Question: I have a table structure which looks like as follows
In the above table I need the 'team_id' for which 'win+runs_scored' is .
I know that task can be accomplished by PHP code but if there is any query possible for this then it would be easier for me and also main thing is that in real table contains more then so please if some can can provide me a better solution then it would be great
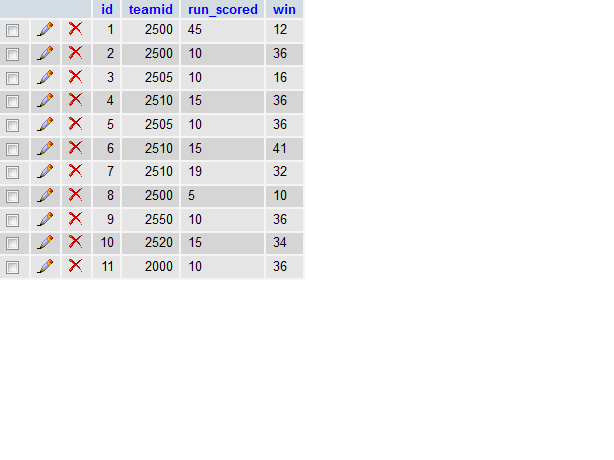
Answer: '''
select t.team_id
from YourTable t
order by t.win + t.run_scored desc
limit 1
'''